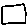
Label: square